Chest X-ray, PA view. Patient: 28 years old, sex M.
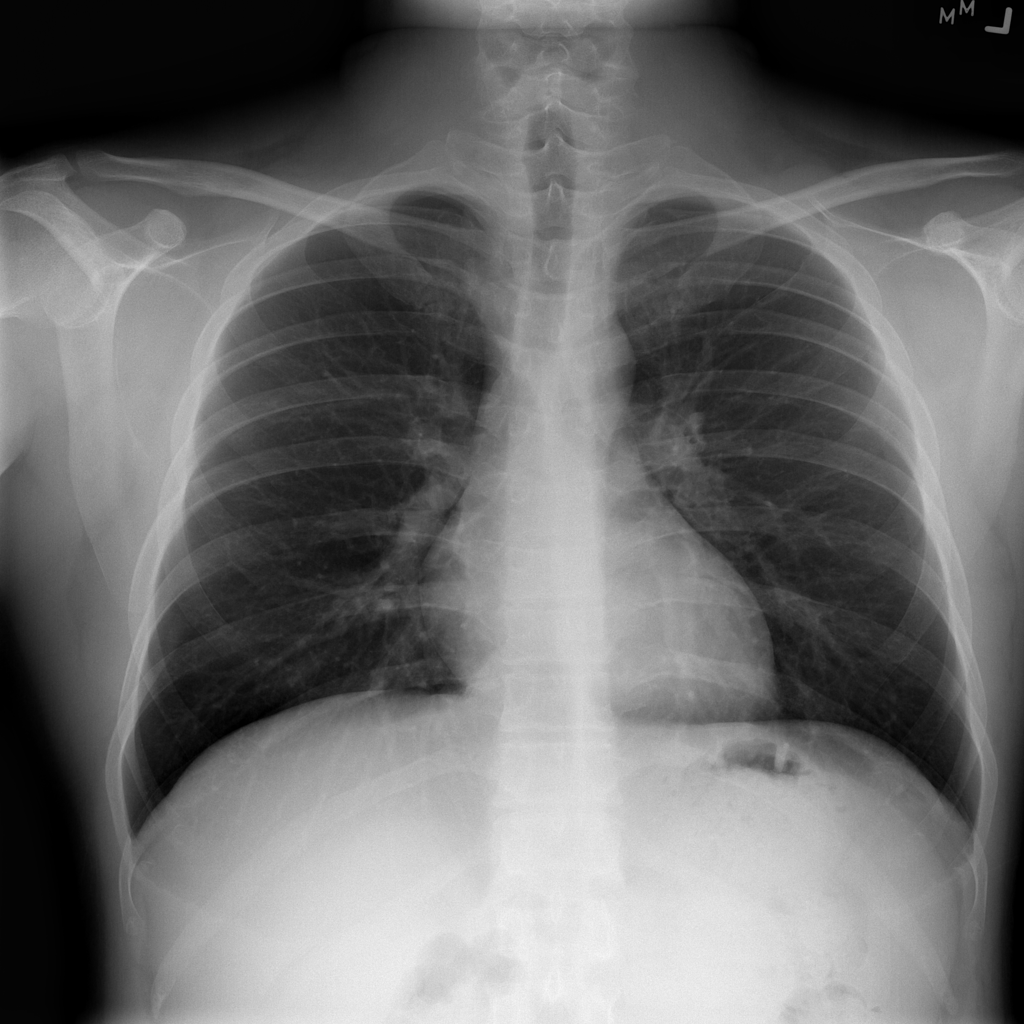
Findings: No Finding